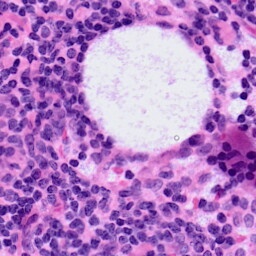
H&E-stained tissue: LymphNode